Interaction volume radius: 5 \u00c5
Interaction volume height: 30 \u00c5
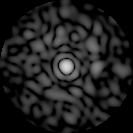
Disorder parameter: 0.8531